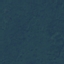
Land use / land cover class: Forest